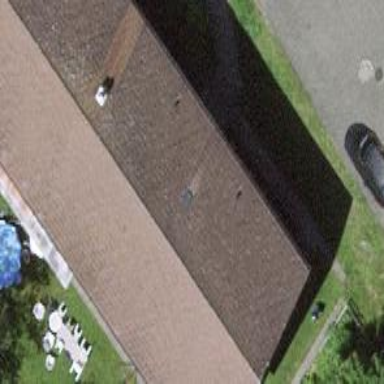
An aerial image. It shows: Residential building.